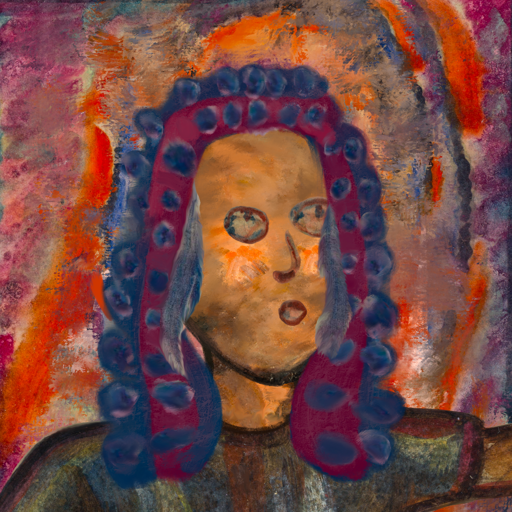
Background: Experience, Head And Neck Side: Gypsy_Queen, Face Side: Orphan, Bust: Mosgoul, Hair Side: Hill_Girl, Head Accessory: Blank, Second Necklace: Blank, Necklace: Blank, Baby: Blank